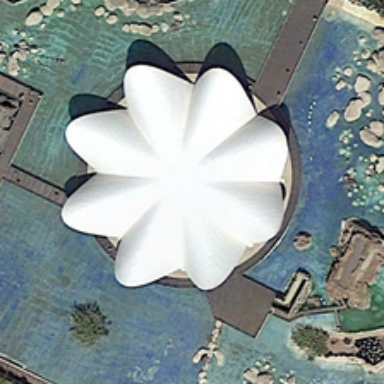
There is a white building in the middle of the land .